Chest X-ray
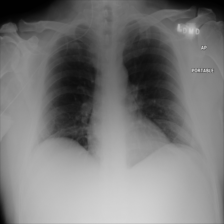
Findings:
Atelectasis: negative
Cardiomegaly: negative
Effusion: negative
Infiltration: negative
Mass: negative
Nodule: negative
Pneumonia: negative
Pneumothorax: negative
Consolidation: negative
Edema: negative
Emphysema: negative
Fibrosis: negative
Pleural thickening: negative
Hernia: negative